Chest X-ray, PA view. Patient: 48 years old, sex F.
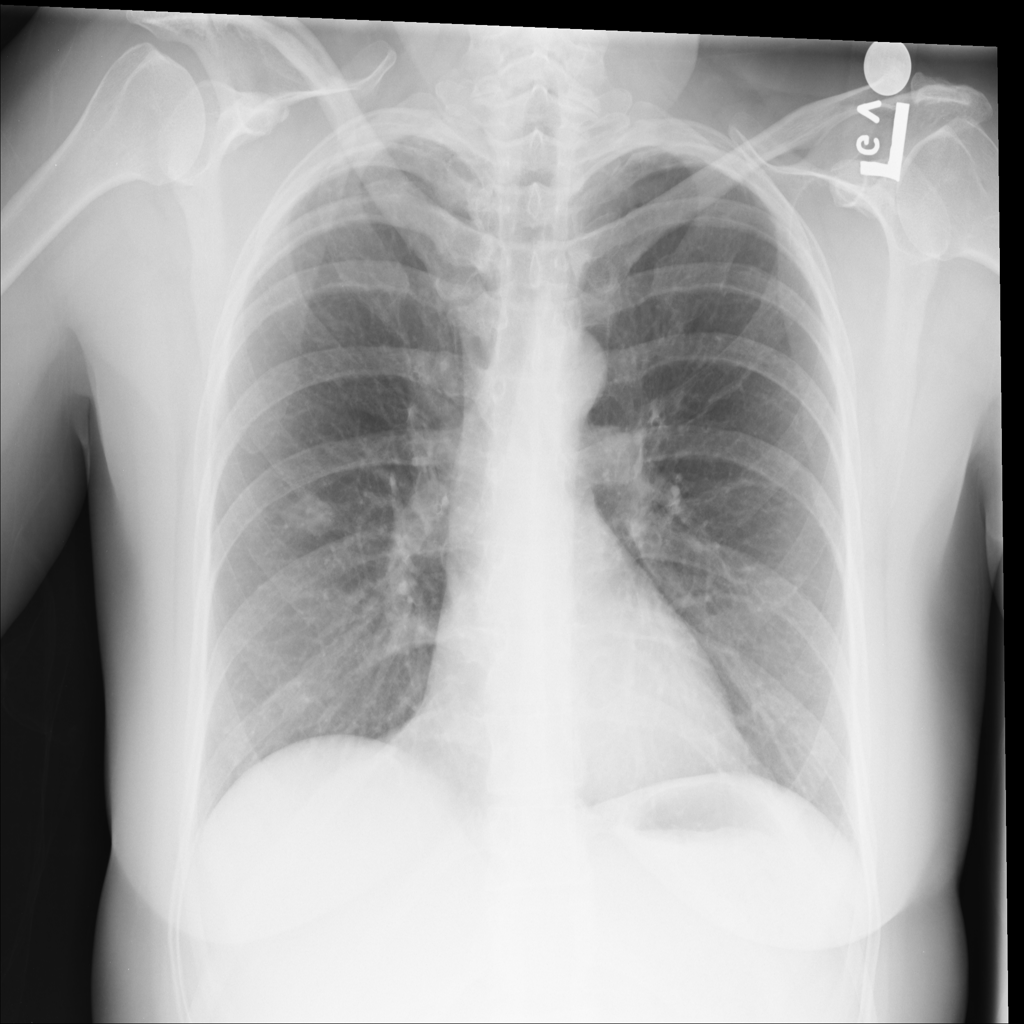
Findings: Nodule